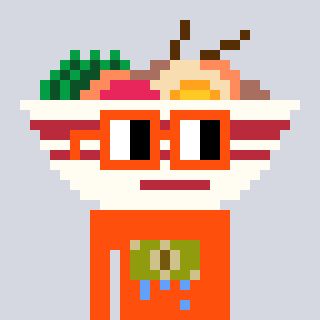
a pixel art character with square orange glasses, a noodles-shaped head and a orange-colored body on a cool background